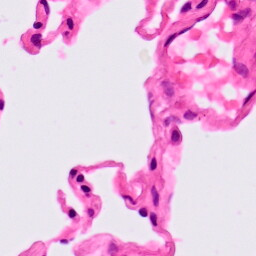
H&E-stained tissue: Lung